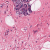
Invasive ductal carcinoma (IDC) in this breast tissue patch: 0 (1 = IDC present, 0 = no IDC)